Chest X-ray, AP view. Patient: 27 years old, sex M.
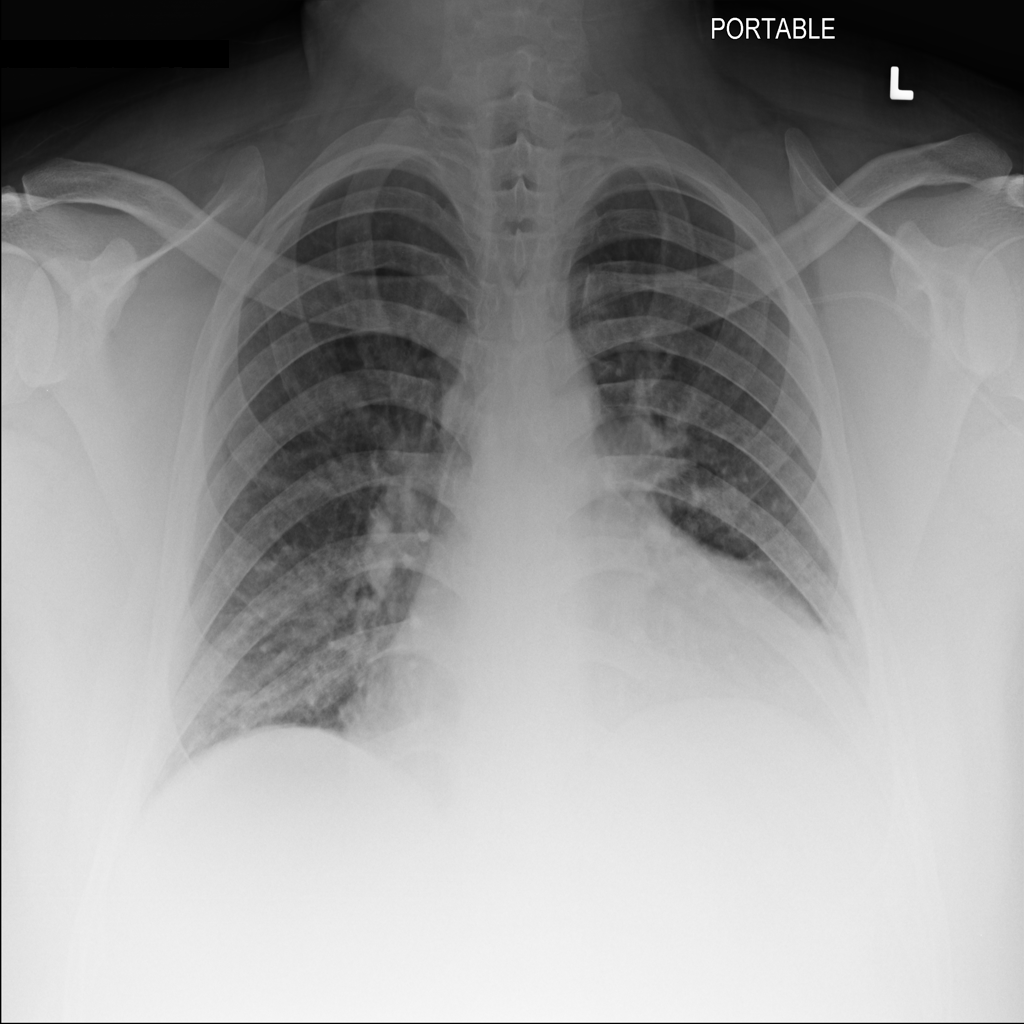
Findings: Cardiomegaly, Effusion, Infiltration